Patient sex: F
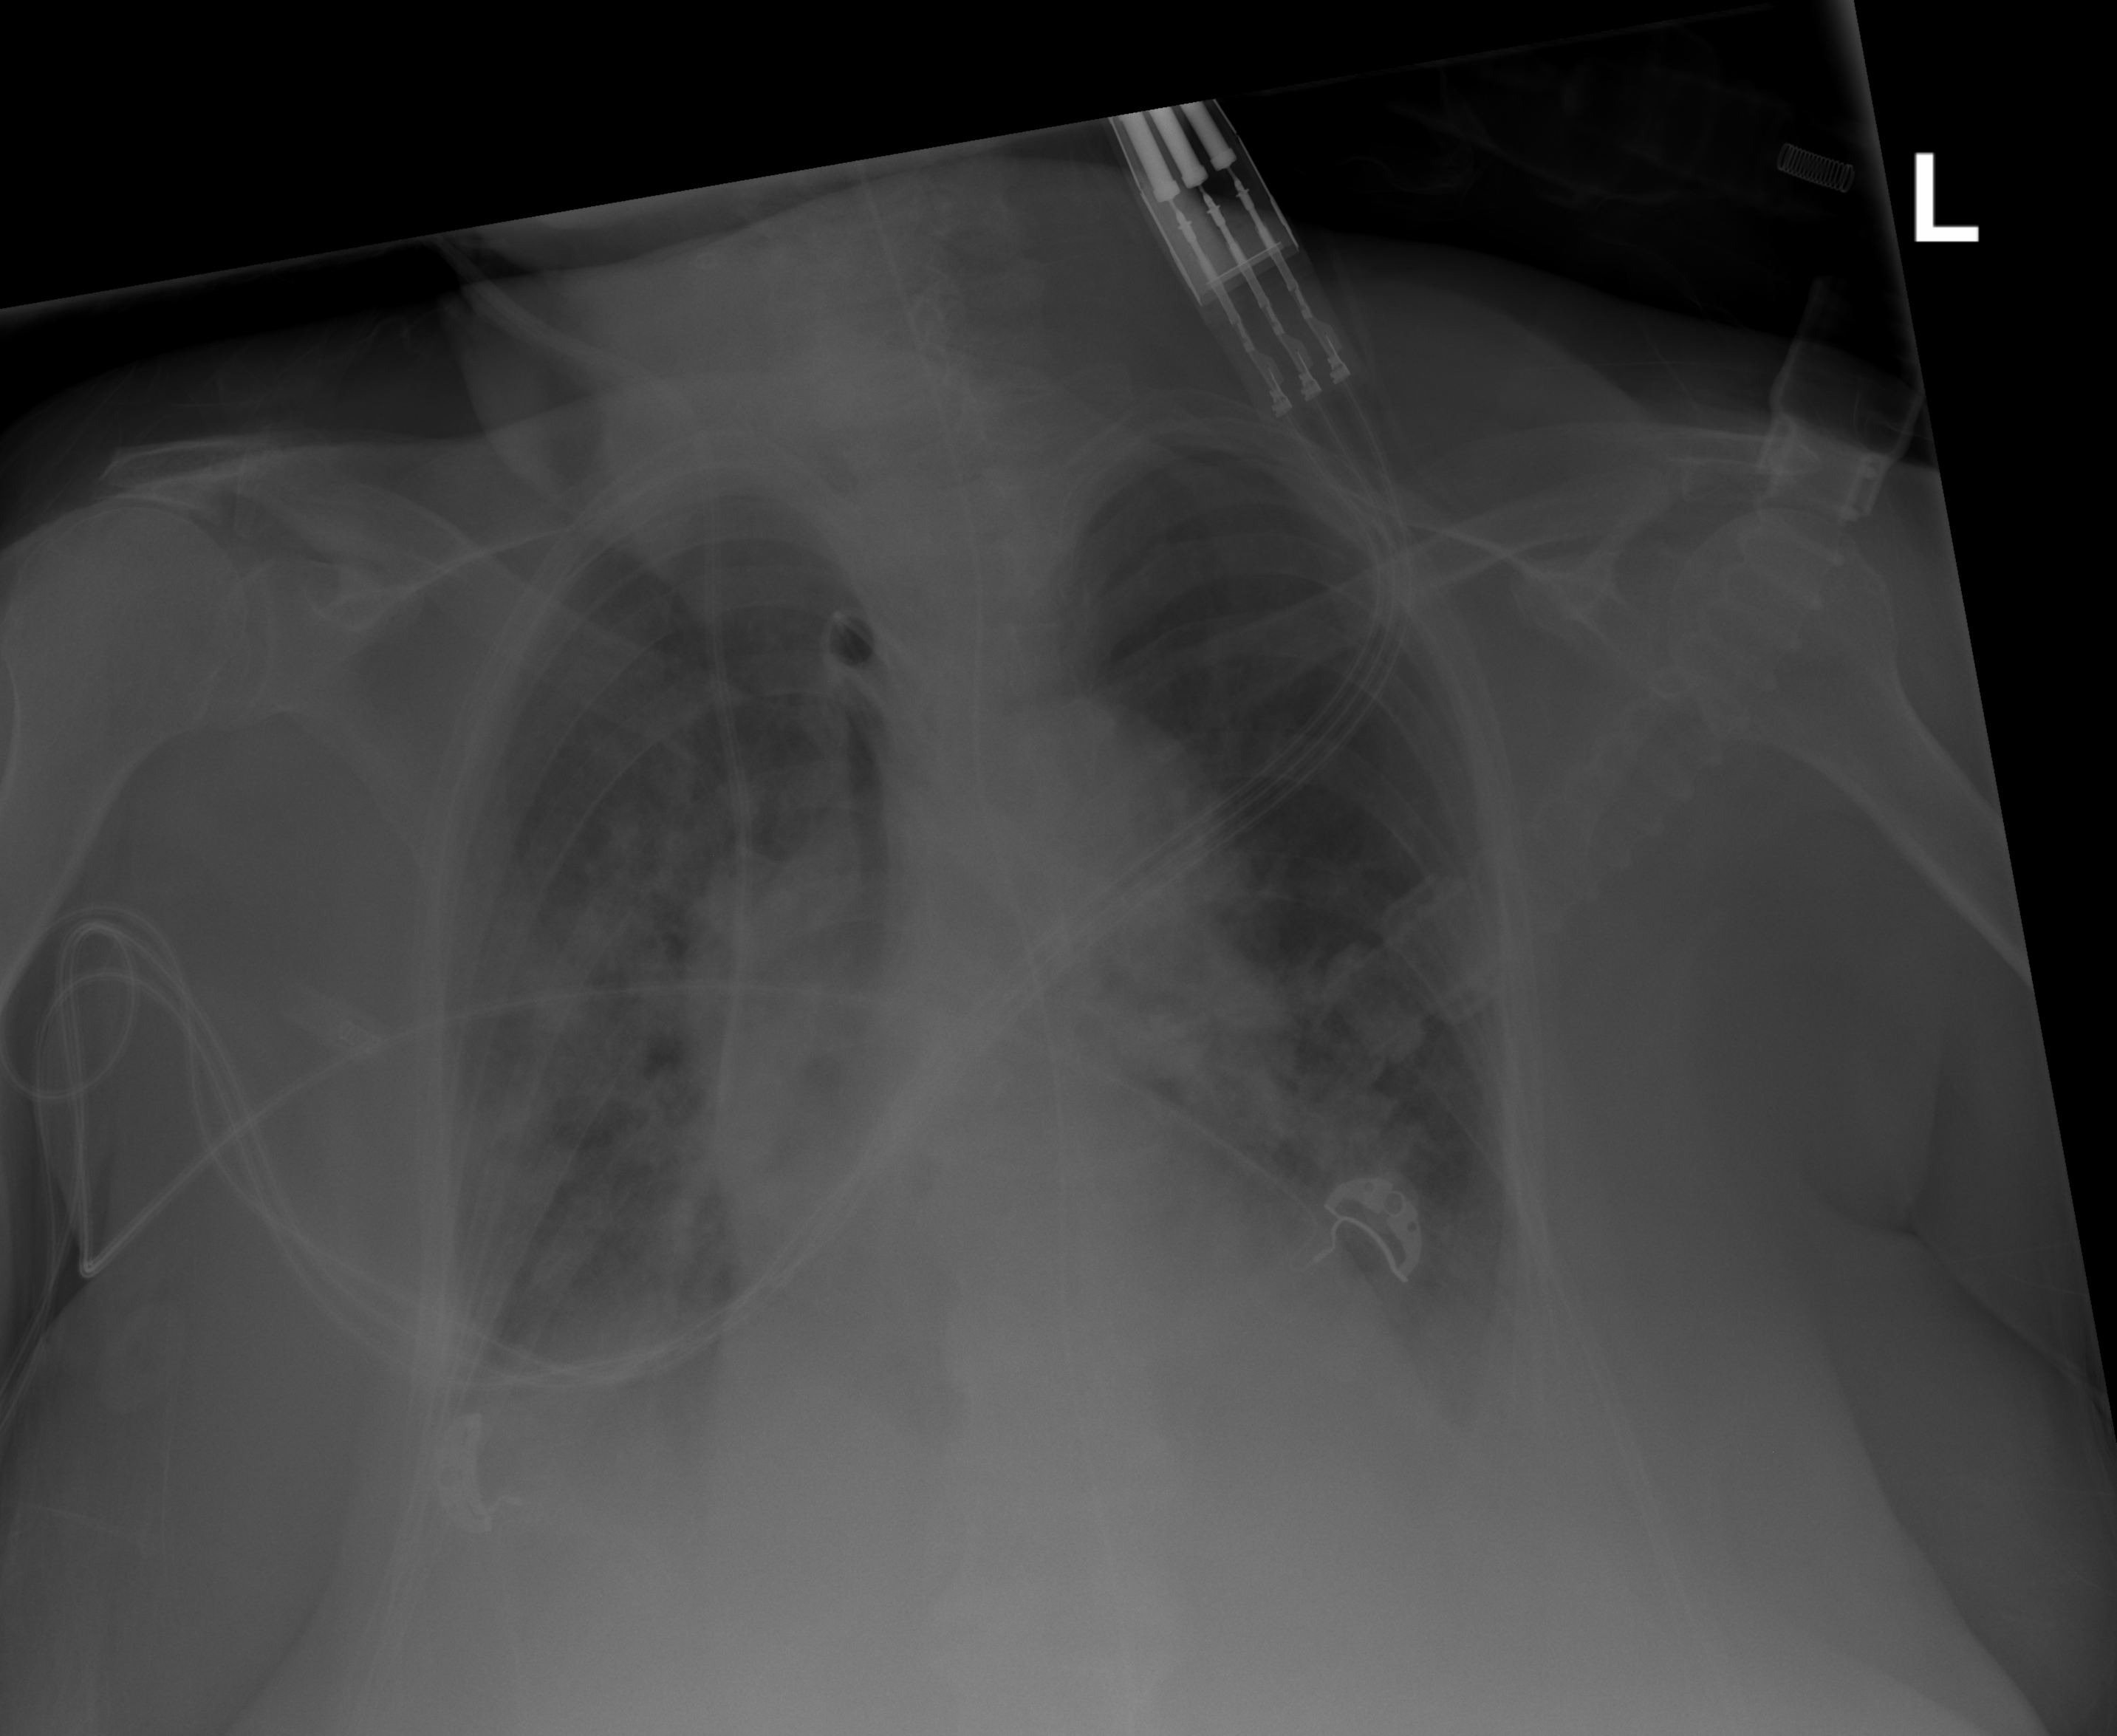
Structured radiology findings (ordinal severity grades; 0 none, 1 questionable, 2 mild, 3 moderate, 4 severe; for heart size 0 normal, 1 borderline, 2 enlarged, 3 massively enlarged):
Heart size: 2
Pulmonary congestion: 2
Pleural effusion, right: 2
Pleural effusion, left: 2
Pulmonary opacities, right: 3
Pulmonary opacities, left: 2
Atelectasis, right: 3
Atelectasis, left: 2